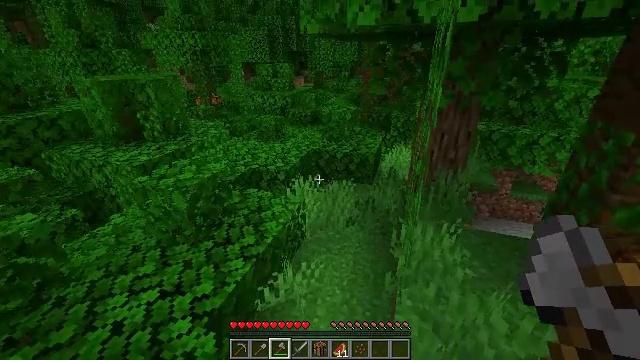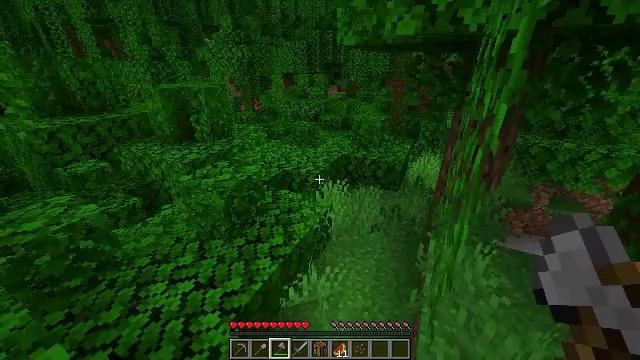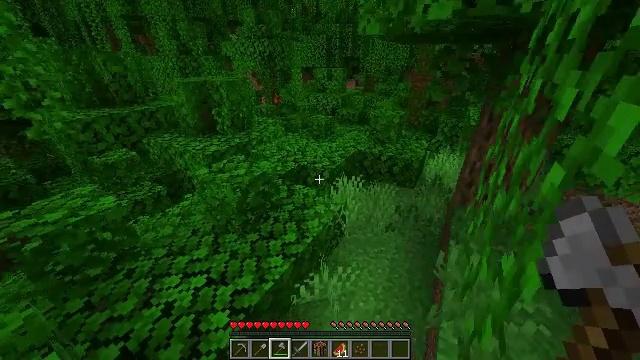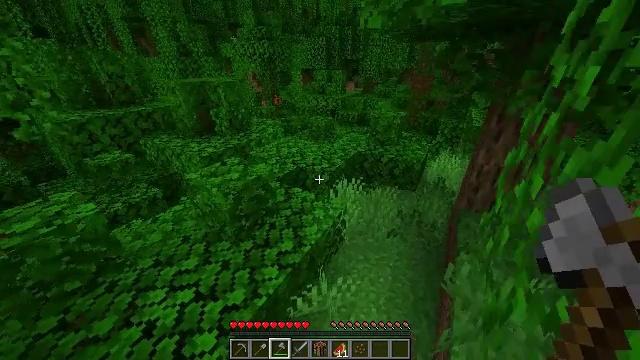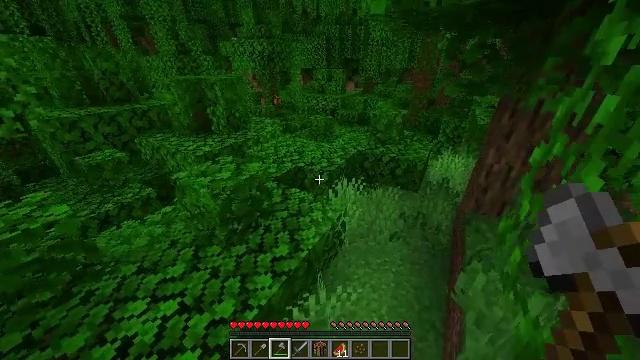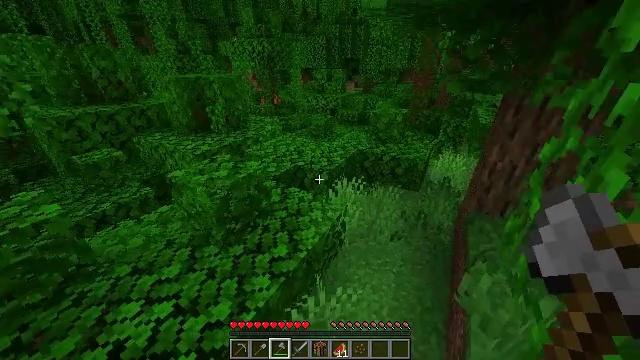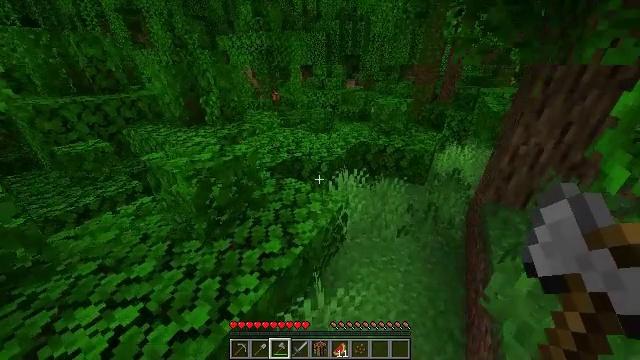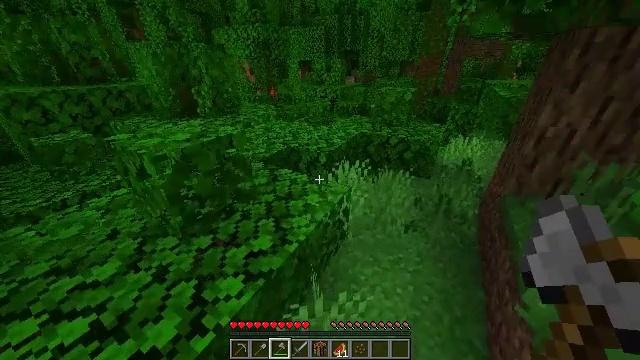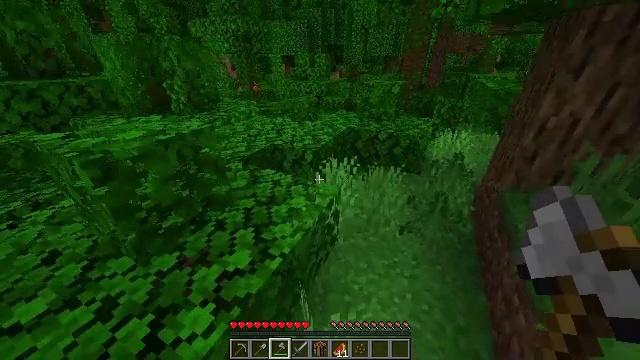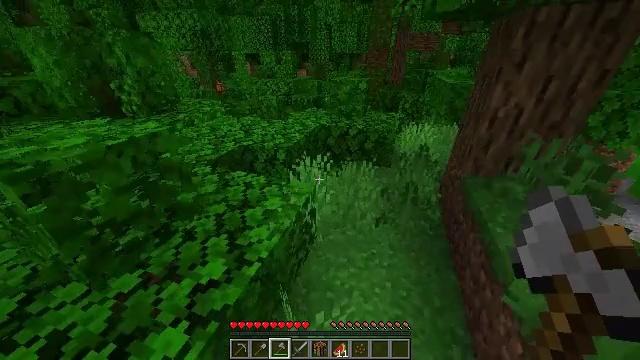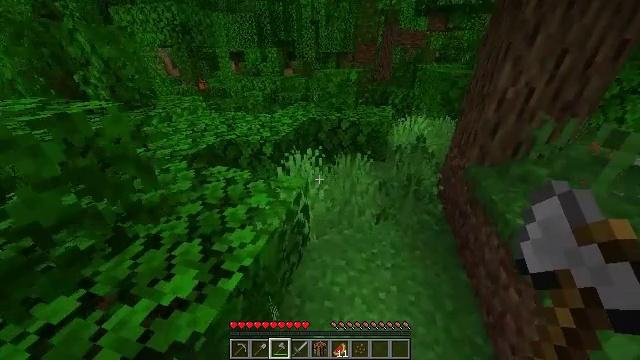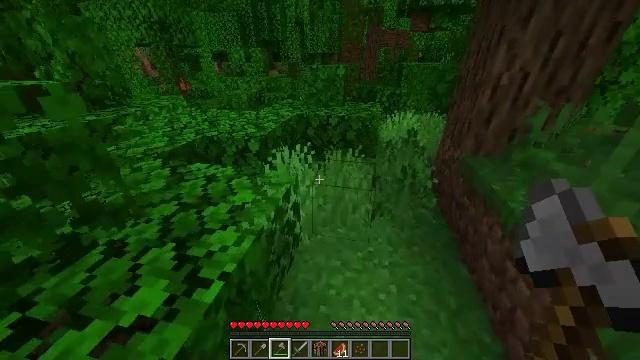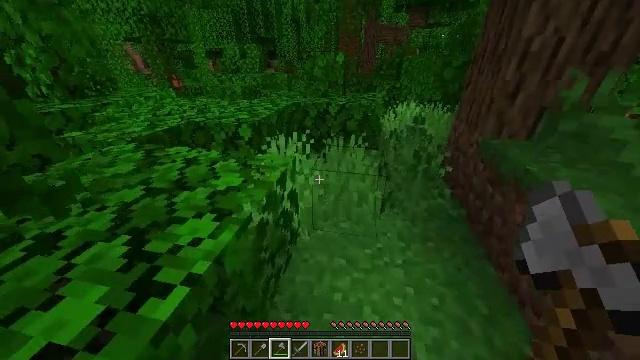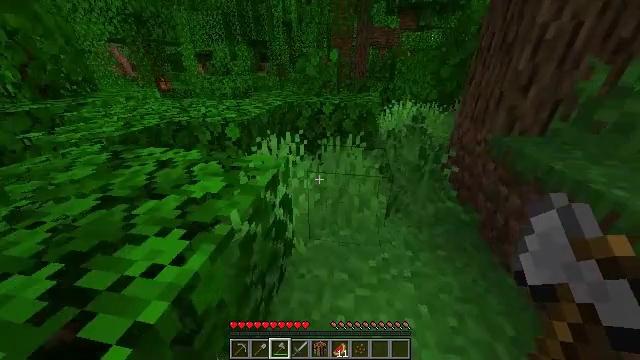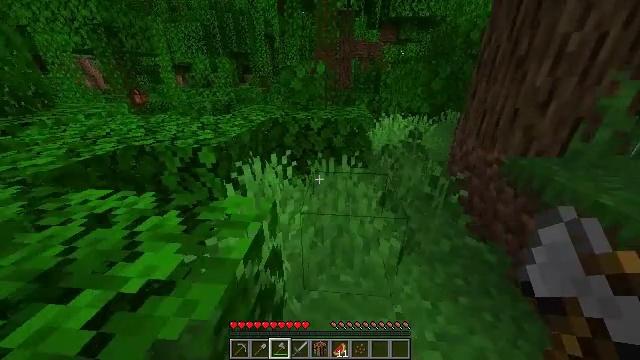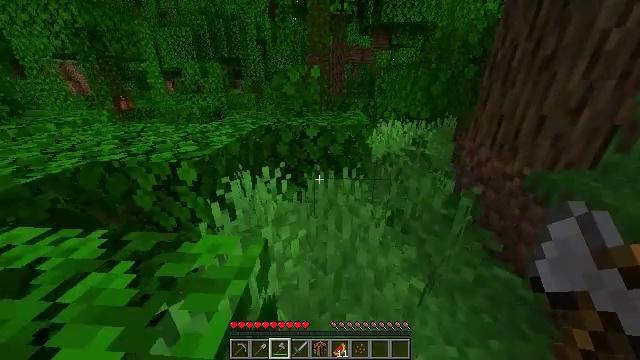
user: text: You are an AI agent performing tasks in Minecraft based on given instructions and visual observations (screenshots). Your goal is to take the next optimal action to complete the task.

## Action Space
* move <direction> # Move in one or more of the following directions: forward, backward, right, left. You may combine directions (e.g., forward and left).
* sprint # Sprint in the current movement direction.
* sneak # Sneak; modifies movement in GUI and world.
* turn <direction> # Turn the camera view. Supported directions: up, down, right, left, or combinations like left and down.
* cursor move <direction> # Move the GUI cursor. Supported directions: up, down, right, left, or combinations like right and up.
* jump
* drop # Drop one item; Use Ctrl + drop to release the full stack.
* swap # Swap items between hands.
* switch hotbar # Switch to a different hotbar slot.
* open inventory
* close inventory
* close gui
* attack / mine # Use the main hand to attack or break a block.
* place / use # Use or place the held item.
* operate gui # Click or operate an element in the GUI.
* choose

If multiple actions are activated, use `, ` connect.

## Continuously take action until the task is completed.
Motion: motion action
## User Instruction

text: Mine a melon block.
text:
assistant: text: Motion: move forward, sprint, turn left
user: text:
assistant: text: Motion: move forward, sprint, turn left and down
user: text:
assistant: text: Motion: move forward, sprint
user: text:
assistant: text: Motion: move forward, sprint
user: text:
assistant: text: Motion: move forward, sprint
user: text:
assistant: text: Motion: move forward, sprint
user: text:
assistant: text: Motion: move forward, sprint
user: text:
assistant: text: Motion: move forward, sprint, turn right
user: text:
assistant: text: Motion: move forward, sprint, turn right
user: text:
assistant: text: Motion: move forward, sprint, turn right
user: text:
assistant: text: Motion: move forward, sprint, turn right
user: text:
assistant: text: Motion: move forward, sprint
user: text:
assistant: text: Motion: move forward, sprint, turn right and up
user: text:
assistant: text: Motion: move forward, sprint, turn right and up
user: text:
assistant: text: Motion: move forward, sprint, turn right and up
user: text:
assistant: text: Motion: move forward, sprint
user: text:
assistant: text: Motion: move forward, sprint, turn right and up
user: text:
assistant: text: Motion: move forward, sprint, turn right and up
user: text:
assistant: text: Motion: move forward, sprint, turn right and up
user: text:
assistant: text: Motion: move forward, sprint, turn right and up
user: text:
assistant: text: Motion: move forward, sprint, turn right and up
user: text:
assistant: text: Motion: move forward and move right, sprint, turn right and up
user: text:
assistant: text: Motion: move forward and move right, sprint, turn right
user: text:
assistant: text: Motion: move forward and move right, sprint
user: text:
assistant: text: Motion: move forward and move right, sprint
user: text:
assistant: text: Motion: move forward and move right, sprint
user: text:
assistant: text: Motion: move forward and move right, sprint
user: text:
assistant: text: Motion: move forward, sprint
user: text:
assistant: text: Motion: move forward, sprint, turn left and down
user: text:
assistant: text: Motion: move forward, sprint, turn left and down